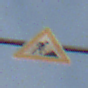
Verkehrszeichen: Arbeitsstelle
Umgebung: Outdoor, Nature
Tageszeit: SunriseSunset
Wetter: PartlyCloudy
Licht: Natural
Jahreszeit: NotSpecified
Kontrast: MediumContrast